Aerial crown-view tile of a tropical tree (Barro Colorado Island, Panama), acquired 20250317:
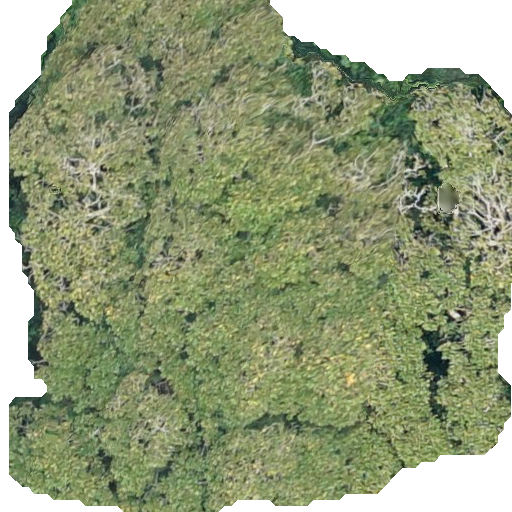
Species: Dipteryx oleifera
GBIF accepted scientific name: Dipteryx oleifera
Crown area: 344.702 m²